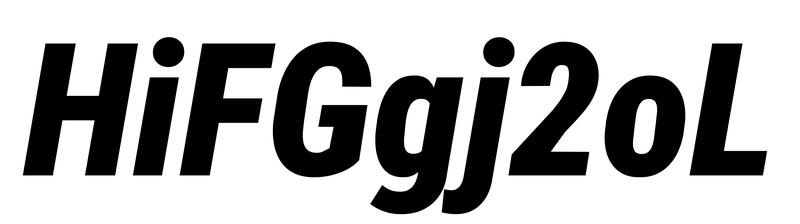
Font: Roboto-Italic_Condensed_Black_Italic